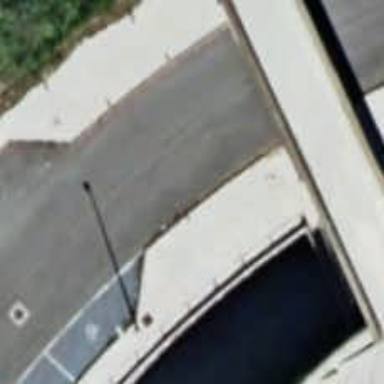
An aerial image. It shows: Sidewalk along the footway.